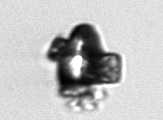
Label: Delphineis